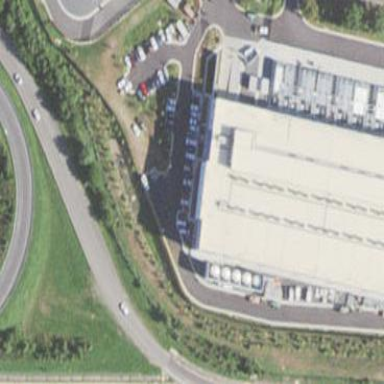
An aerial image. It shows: Data center building.